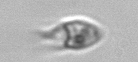
Label: Balanion